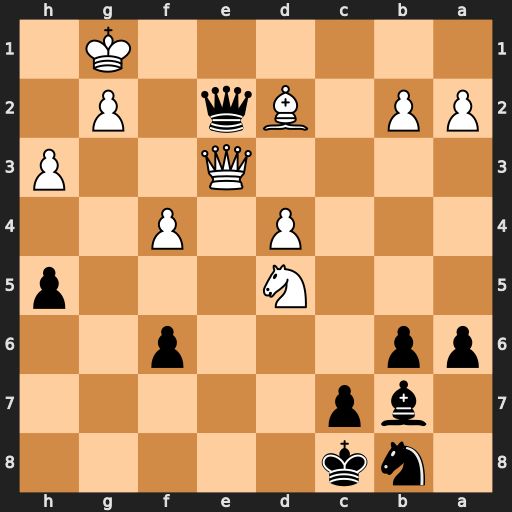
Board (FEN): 1nk5/1bp5/pp3p2/3N3p/3P1P2/4Q2P/PP1Bq1P1/6K1
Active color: b
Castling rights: -
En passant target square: -
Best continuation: Qd1+ Qe1 Qxe1+ Bxe1 Bxd5